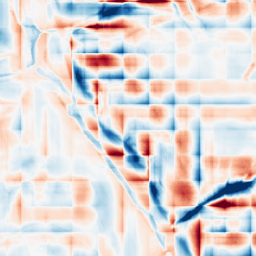
Category: wavelet
Decomposition family: wavelet_dwt
Decomposition parameters: wavelet: db2
level: 5
Upsampling method: bilinear
Upsampling parameters: scale: 8
Upsampling scale: 8